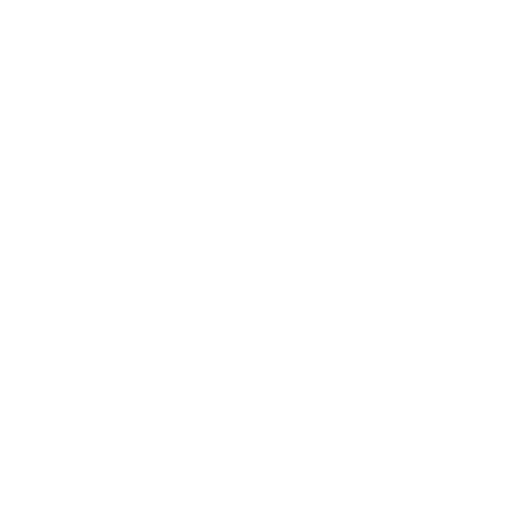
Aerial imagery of cape in Alaska named Cape Fox containing only unknown